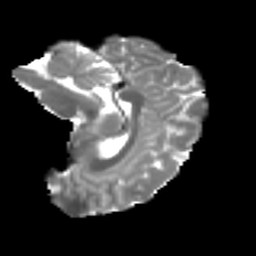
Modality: T2w
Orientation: sagittal
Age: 27
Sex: female
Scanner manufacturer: ge
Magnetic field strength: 3 T
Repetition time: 7.8 s
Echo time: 0.0608 s